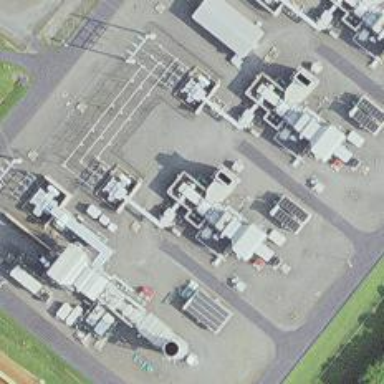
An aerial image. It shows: Gas turbine generator.